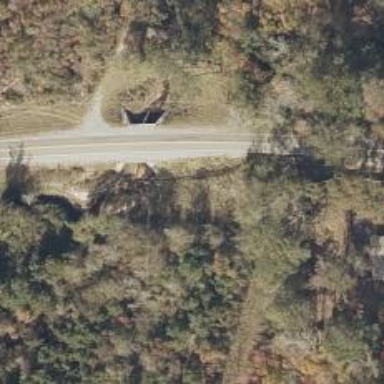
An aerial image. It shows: Asphalt surface bridge.